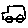
Label: car